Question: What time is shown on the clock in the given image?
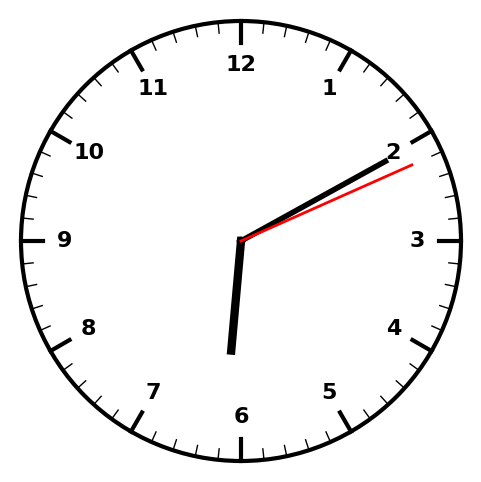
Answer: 06:10:11